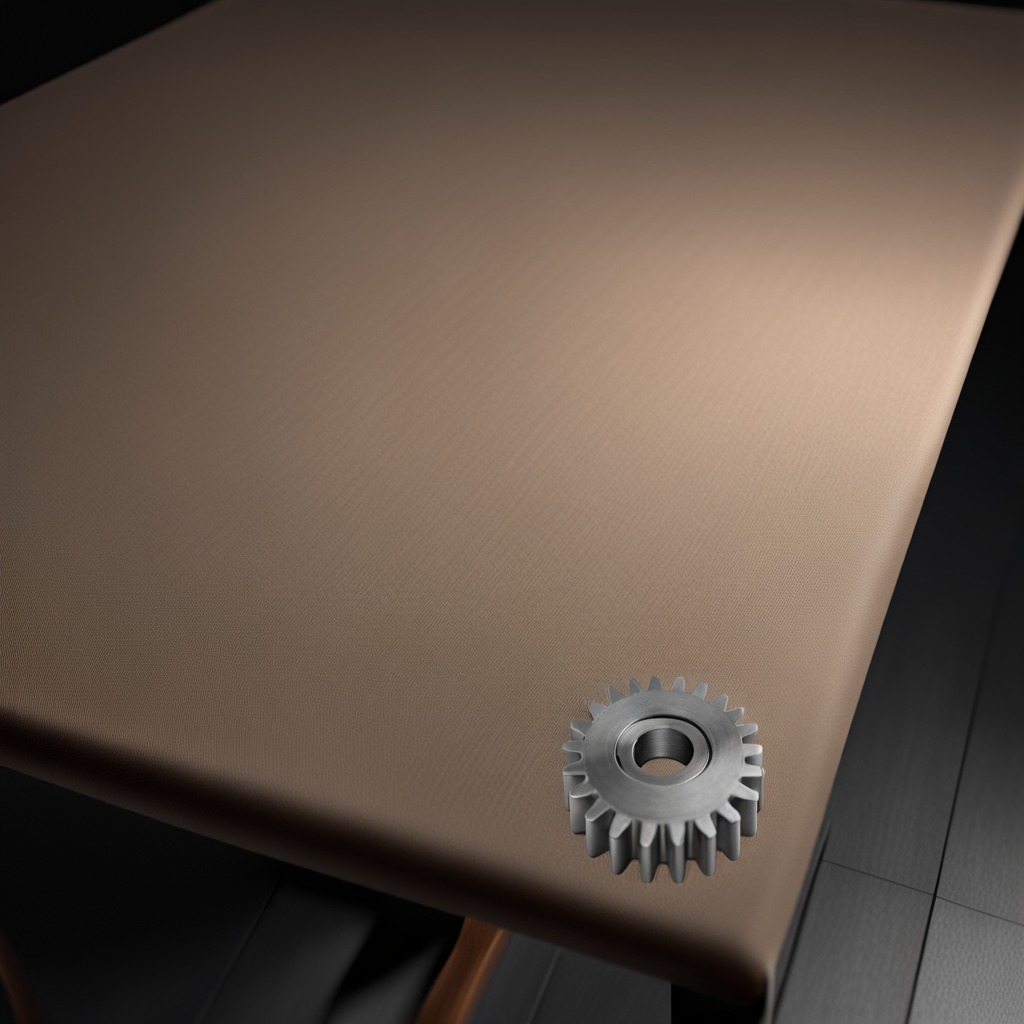
A steel gear with teeth lies on a wooden table.